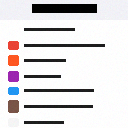
Screen state: on